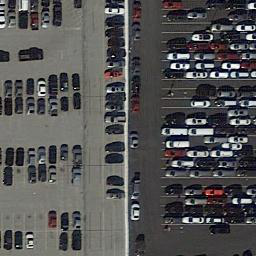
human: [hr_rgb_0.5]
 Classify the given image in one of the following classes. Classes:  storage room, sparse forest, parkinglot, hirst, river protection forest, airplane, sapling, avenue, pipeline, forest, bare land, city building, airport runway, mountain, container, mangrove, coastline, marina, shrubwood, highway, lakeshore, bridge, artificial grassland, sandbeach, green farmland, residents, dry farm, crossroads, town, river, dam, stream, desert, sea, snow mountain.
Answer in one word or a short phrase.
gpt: parkinglot